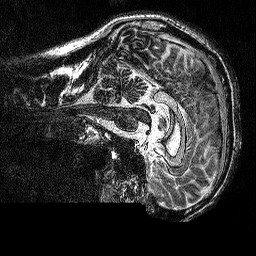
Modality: MP2RAGE
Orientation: sagittal
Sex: male
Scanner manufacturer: siemens
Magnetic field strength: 3 T
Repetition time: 5 s
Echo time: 0.00292 s